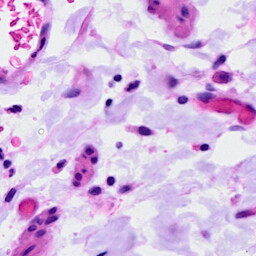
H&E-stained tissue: Ovarian